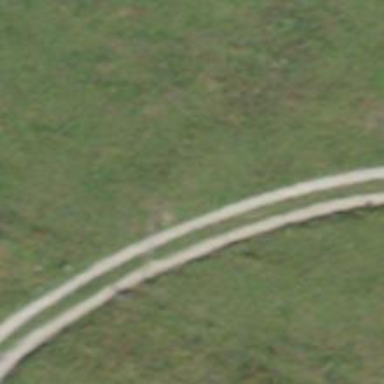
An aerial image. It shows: Track with grade 3 surface.